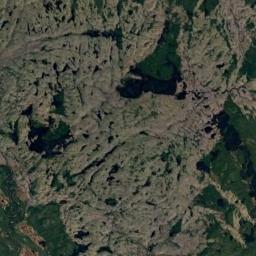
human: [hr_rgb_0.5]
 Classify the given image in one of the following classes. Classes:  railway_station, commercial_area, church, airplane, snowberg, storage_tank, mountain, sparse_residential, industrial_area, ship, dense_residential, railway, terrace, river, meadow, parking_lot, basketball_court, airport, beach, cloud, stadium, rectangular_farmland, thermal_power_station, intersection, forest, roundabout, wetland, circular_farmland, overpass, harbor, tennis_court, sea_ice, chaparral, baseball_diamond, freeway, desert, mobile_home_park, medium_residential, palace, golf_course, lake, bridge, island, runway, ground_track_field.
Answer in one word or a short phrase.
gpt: wetland